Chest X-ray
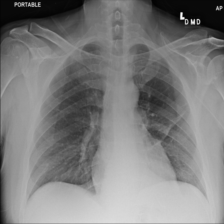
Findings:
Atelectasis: positive
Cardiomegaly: negative
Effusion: negative
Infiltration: negative
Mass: negative
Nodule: negative
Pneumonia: negative
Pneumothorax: negative
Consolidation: negative
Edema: negative
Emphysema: negative
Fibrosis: negative
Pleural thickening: negative
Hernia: negative